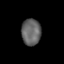
Tissue: lung
Cell type: Epithelial cells
Senescence score: 0.2359
Nuclear area (px): 505
Mean DAPI intensity: 99.349